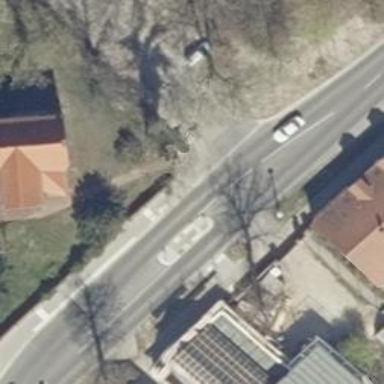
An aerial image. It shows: Footway.